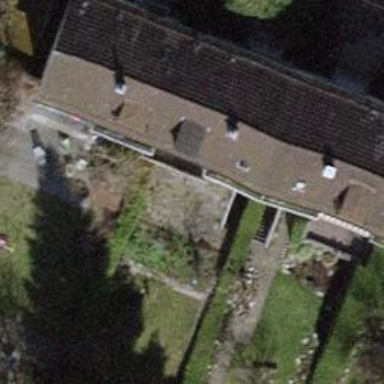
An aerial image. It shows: Terrace building.